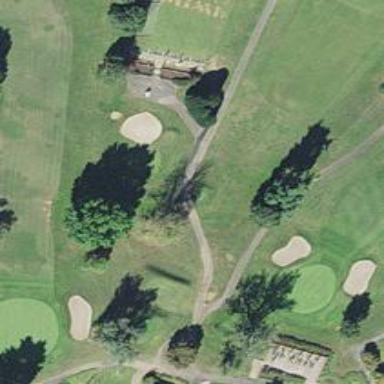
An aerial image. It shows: Path for both road and golf.